Question: I have a rather big json file with coordinates in the following format
'''
"[[3.2,1],[4.8,2]]"
'''
which represents (3.2,1) and (4.8,2)
I'm using these coordinates to generate a D3 geographic map, but when php is modelling this information into a geoJSONobject I encounter the following error:
I need to transform the coordinates into a array for which I use 'json_decode'. However:
'''
json_decode("[[3.2,1],[4.8,2]]")
'''
returns
'''
Array
(
[0] => Array
(
[0] => 3
[1] => 1
)
[1] => Array
(
[0] => 4
[1] => 2
)
)
'''
Where I lose the decimals. How can I prevent this?
## Edit:
'''
{"type": "FeatureCollection",
"features": [{
"type": "Feature",
"geometry": {
"type": "Polygon",
"coordinates": "[[[8.7, 11], [8.89, 12.13],[9.27, 12.13], [9.9, 12], [9.7, 10.8], [8.7, 11]]]"
},
"properties": {
"name": "04",
"count": "25"
}
}]
}
'''
This is an example of the data I'm getting as output. (It is supposed to represent a map of rooms which are get a density color by its usage)
I am able to parse this using 'jQuery.parseJSON(data)', but running the following D3 code generates the weirdest errors:
'''
val(svgname).append("g")
.selectAll("path")
.data(geoJSONobject.features)
.enter().append("path")
.attr("d", path)
...
'''

I think it's because of the quotes around the array of coordinates.
## Edit (2) - actual solution
The solution I accepted was a workaround, but the true issue was localized php-settings. using:
'''
echo json_encode($dataset, JSON_NUMERIC_CHECK);
'''
in the php-file, all the issues were resolved. Though I'd update the question since it is still being looked at (if anyone would encouter the issue)
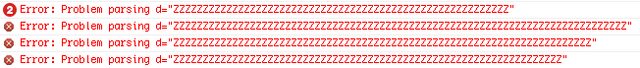
Answer: Just wrap the values in quotes: 'json_decode('[["3.2","1"],["4.8","2"]]');'